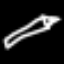
Label: pencil